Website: apple
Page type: billing-address
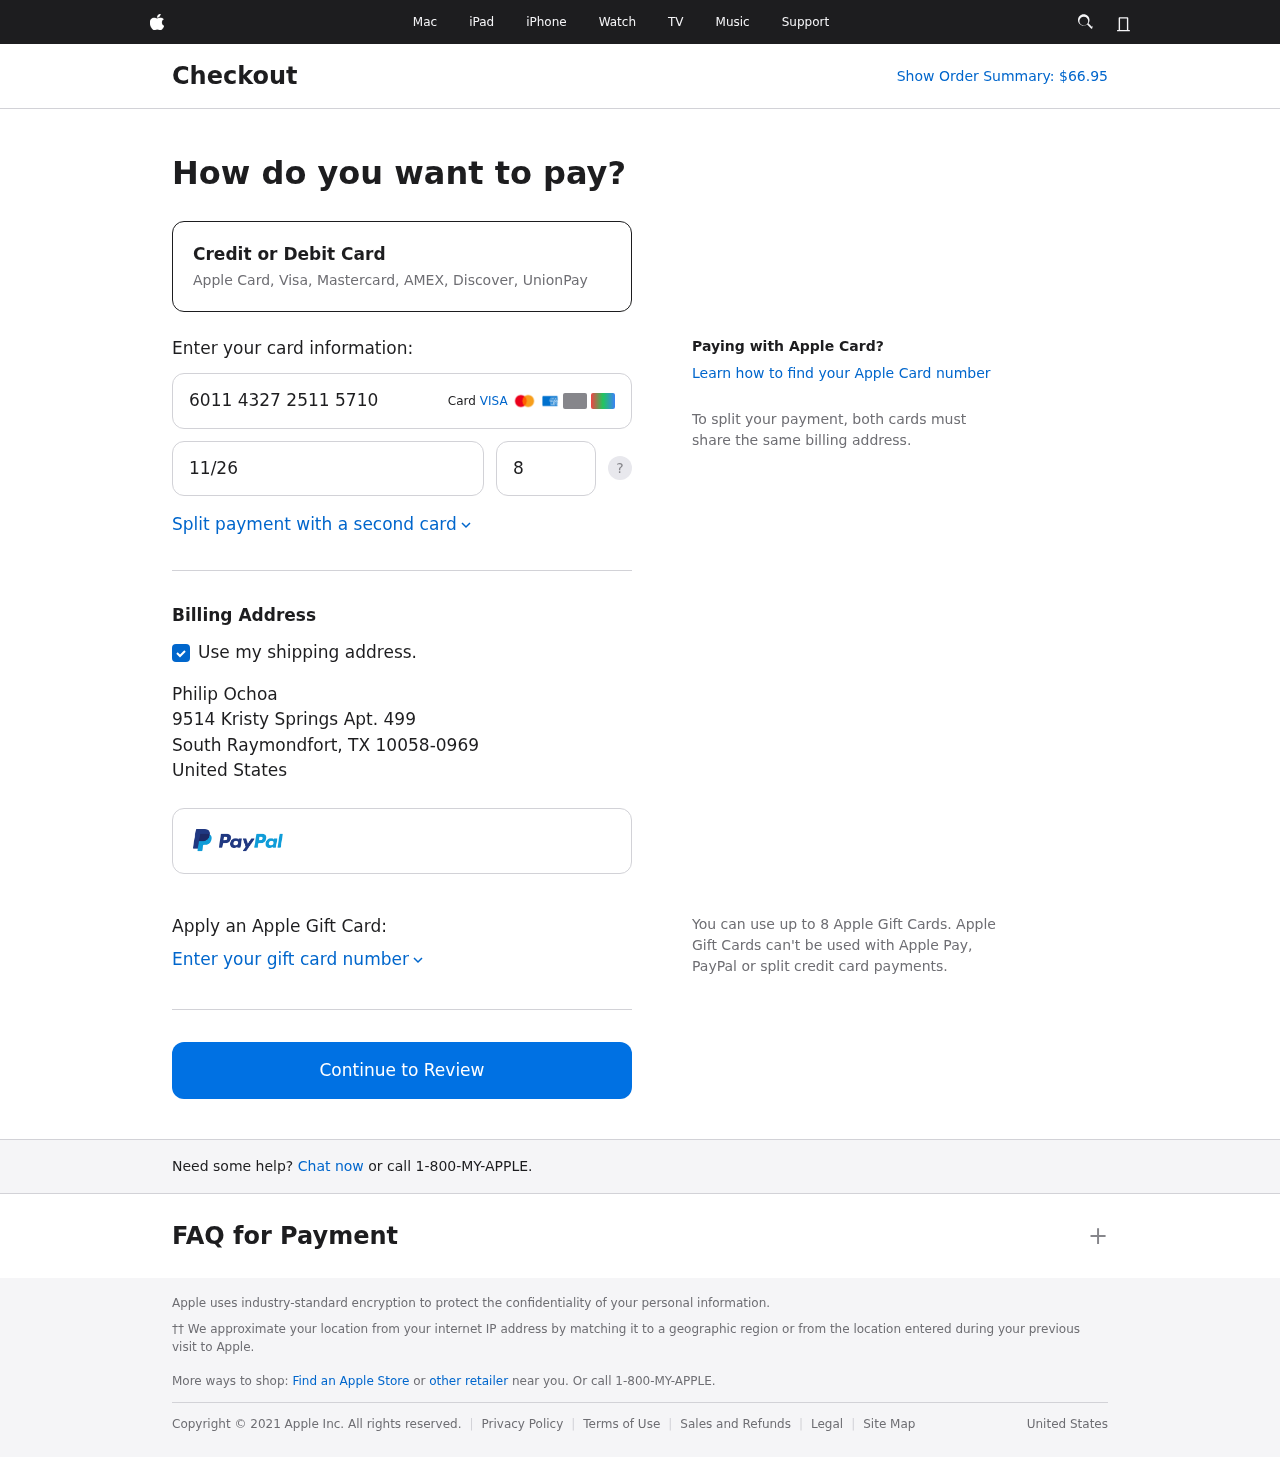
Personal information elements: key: PII_CARD_CVV
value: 814
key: PII_CARD_EXPIRY
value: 11/26
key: PII_CARD_NUMBER
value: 6011 4327 2511 5710
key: PII_CITY
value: South Raymondfort
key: PII_COUNTRY
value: United States
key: PII_FULLNAME
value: Philip Ochoa
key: PII_POSTCODE_FULL
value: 10058-0969
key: PII_STATE_ABBR
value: TX
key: PII_STREET
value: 9514 Kristy Springs Apt. 499
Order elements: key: ORDER_TOTAL
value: Show Order Summary: $66.95